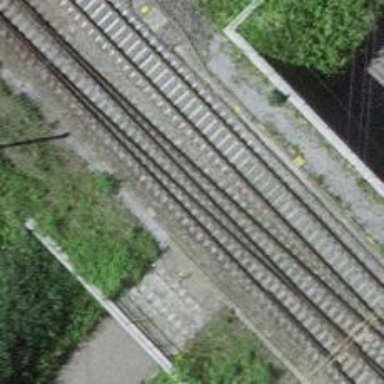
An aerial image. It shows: Railway track with electrified contact lines. This is siding track.